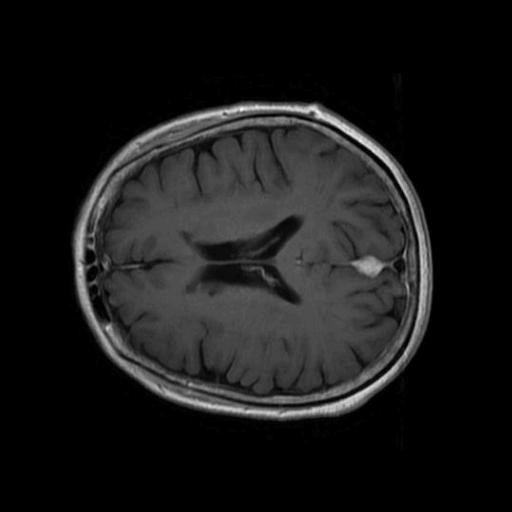
Label: brain_menin